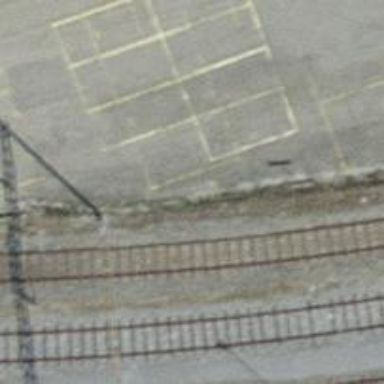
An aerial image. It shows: Disused railway yard with one track.